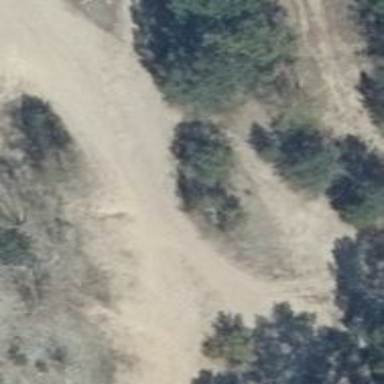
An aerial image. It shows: Sandy path.